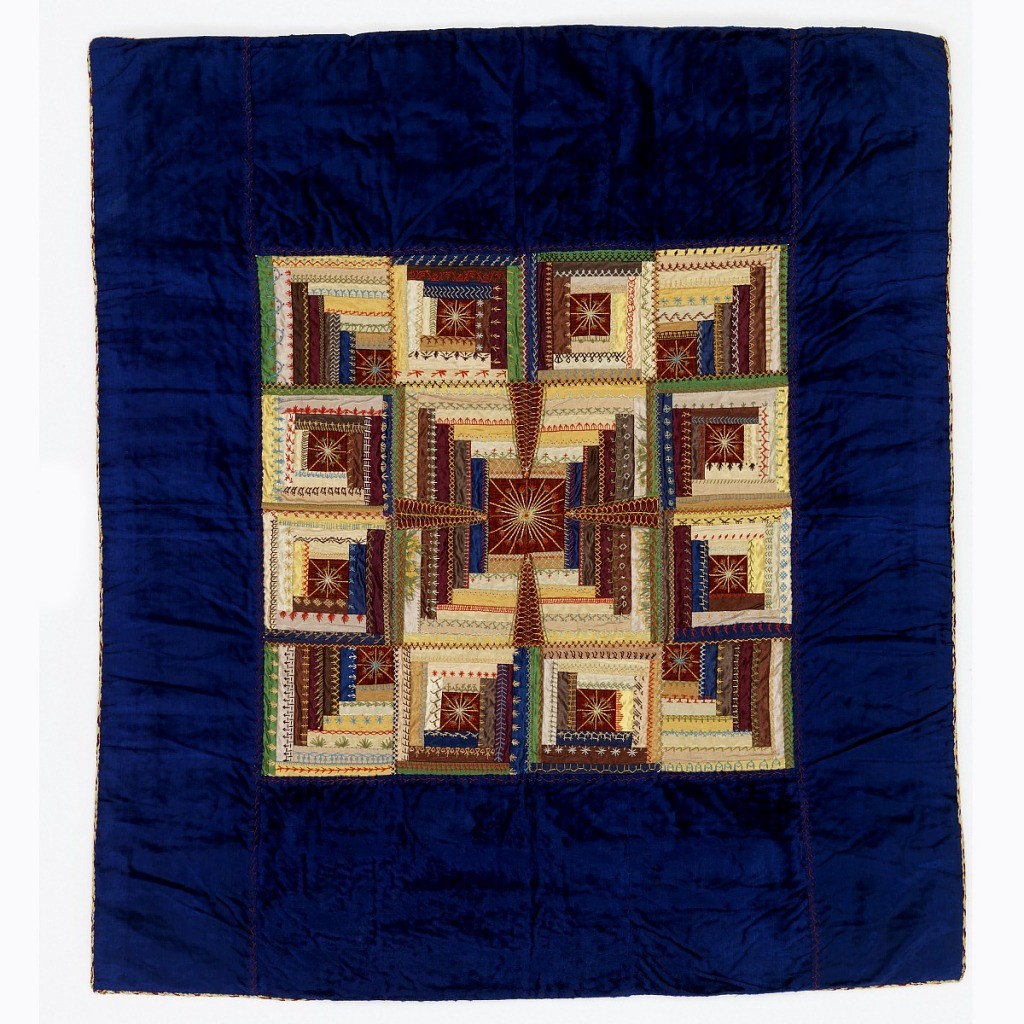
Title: Log Cabin
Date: late 19th century
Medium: cotton, wool, silk Technique: quilted, appliquéd on plain weave with supplementary warp pile (velvet), backed with satin weave
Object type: Patchwork cover
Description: Square table cover. Central "Log Cabin" design of  13 squares (1 large and 12 small) with stars at center (hearth). Each square is composed of colored strips with a variety of decorative embroidery, including blanket and chain stitch. The dark strips of fabric form a large X-shape. Border of bright blue velvet. Backed with blue silk satin, and tufted with yellow silk tufts appearing on the back. .